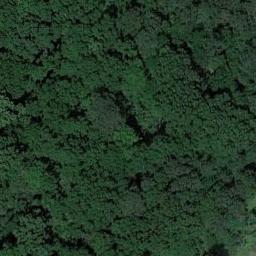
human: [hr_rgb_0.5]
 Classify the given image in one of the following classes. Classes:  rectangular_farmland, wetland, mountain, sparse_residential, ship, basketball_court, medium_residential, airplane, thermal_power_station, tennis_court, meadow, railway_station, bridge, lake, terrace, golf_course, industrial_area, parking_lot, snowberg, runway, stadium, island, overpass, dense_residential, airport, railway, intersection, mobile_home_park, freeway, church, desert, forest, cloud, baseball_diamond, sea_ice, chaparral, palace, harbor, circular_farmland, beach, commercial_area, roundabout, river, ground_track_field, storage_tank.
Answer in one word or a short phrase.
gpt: forest